Question: I have this DocBlock in a php abstract class:
'''
/**
* @var string $foo a useful foo and <code>some.code()</code> too
* @var string $bar a useless bar
*
* @todo do something with <code>$this->bar</code>
*/
protected $foo, $bar;
'''
I parsed this class with phpDocumentor; and here's the html result:

As you can see both '$foo' and '$bar' shares the same description (the $foo one) and markdown is not parsed too.
On the other hand markdown of '@todo' tag is properly parsed.
Where am I wrong?
Did I miss something?
I found a bug <URL>:
Has it something to do with this issue maybe?
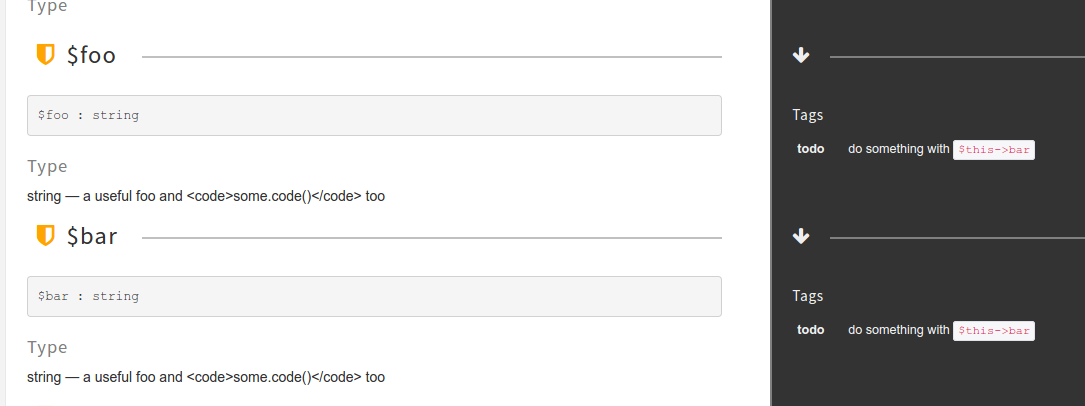
Answer: I always document above the var itself. Maybe that's the issue
'''
/**
* @var string $foo a useful foo and <code>some.code()</code> too
*/
protected $foo;
/*
* @var string $bar a useless bar
*
* @todo do something with <code>$this->bar</code>
*/
protected $bar;
'''